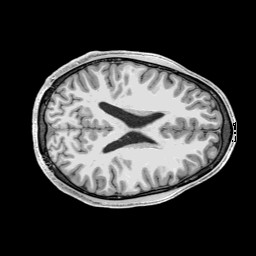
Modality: T1w
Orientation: axial